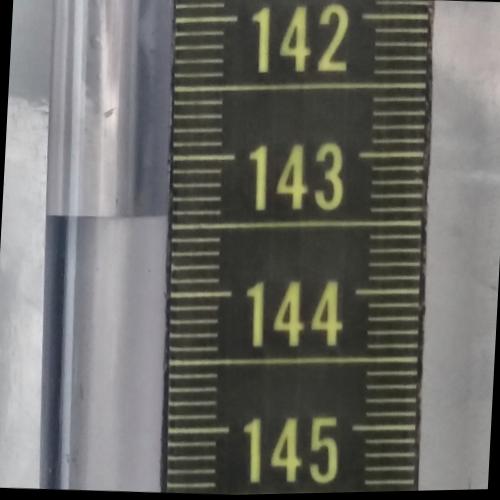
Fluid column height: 143.4 cm